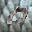
Label: 0